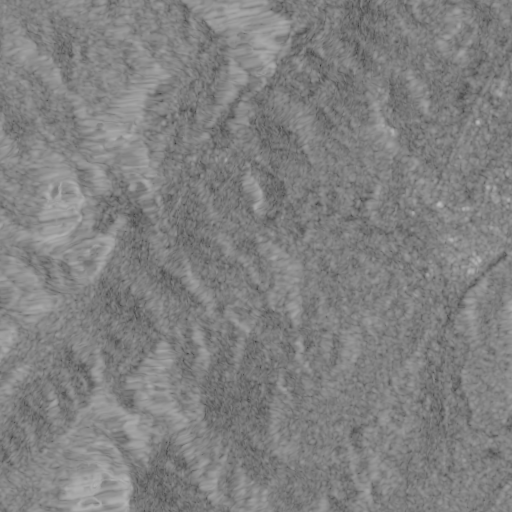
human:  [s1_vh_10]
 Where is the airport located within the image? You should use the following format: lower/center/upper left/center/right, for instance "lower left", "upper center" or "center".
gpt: The airport is located in the upper right of the image.
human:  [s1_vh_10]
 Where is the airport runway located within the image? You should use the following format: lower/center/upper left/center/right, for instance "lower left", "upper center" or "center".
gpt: The airport runway is located in the upper right of the image.
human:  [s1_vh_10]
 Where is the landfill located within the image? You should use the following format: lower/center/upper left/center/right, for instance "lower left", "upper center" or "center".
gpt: The landfill is located in the center of the image.
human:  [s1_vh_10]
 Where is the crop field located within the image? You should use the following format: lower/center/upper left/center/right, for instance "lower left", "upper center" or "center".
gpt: There is no crop field in the image.

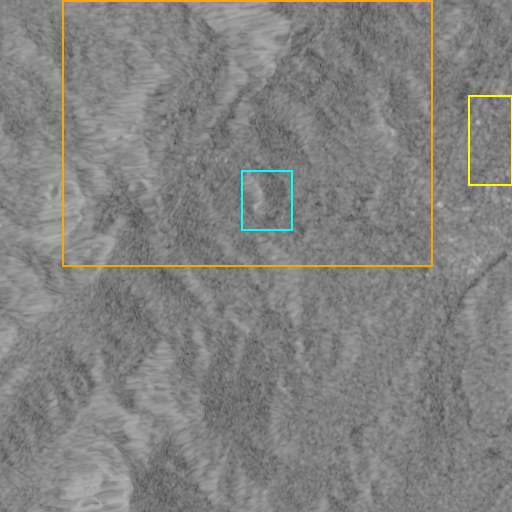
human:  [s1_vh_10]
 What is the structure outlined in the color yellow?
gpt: The structure outlined in yellow is an airport.
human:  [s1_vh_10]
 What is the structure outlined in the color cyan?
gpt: The structure outlined in cyan is a landfill.
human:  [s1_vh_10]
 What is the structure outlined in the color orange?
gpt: The structure outlined in orange is a quarry.
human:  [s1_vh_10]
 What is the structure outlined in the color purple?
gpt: There is no purple outline.